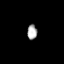
Tissue: prostate
Cell type: T cells
Senescence score: 0.7545
Nuclear area (px): 144
Mean DAPI intensity: 170.986